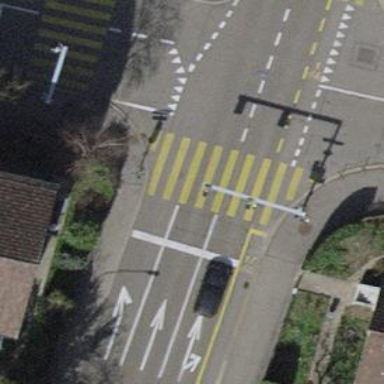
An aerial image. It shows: Road with traffic signals and zebra crossing with zebra markings.